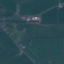
Land use / land cover class: Pasture